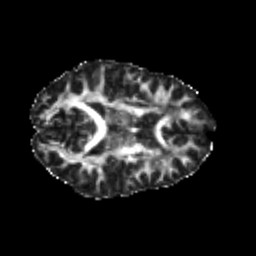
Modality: FA
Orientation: axial
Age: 25
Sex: female
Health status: healthy
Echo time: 0.074 s